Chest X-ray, PA view. Patient: 58 years old, sex M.
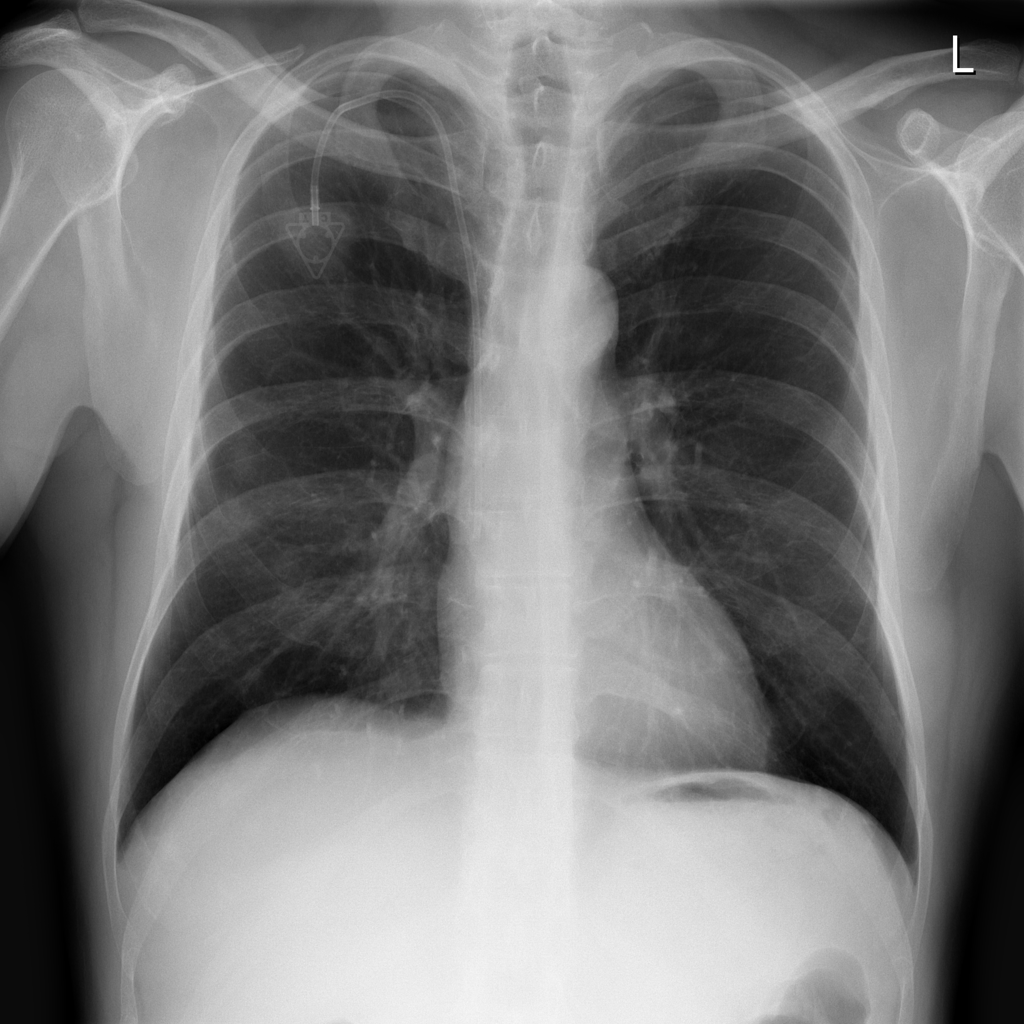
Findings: No Finding